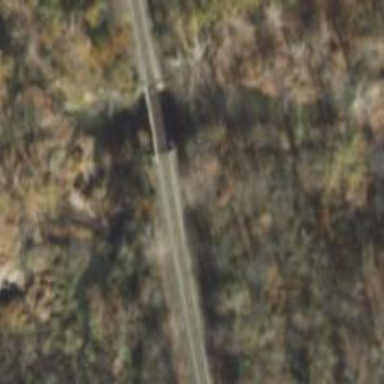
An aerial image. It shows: Bridge over railway line.